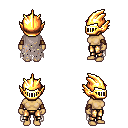
a pixel art fantasy rpg character, female body template, human, tanned skin, gray tattered cape, gold greaves, pink long mohawk hairstyle, gold helm, cloth bracers, four views (front, back, left, right), 2x2 character sprite sheet, small pixel art, hard edges, no anti-aliasing